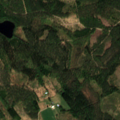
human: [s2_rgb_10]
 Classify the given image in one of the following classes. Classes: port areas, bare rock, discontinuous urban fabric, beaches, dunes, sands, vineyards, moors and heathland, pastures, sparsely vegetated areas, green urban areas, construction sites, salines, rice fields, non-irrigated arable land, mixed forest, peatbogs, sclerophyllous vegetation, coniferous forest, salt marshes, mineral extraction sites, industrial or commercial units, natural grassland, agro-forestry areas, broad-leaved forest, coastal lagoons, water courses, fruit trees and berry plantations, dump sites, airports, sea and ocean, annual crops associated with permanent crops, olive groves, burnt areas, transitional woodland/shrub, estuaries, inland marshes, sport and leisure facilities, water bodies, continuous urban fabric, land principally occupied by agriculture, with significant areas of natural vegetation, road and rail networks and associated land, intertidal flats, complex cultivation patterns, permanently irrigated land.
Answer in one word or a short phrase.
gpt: coniferous forest, mixed forest, transitional woodland/shrub, water bodies